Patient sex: M
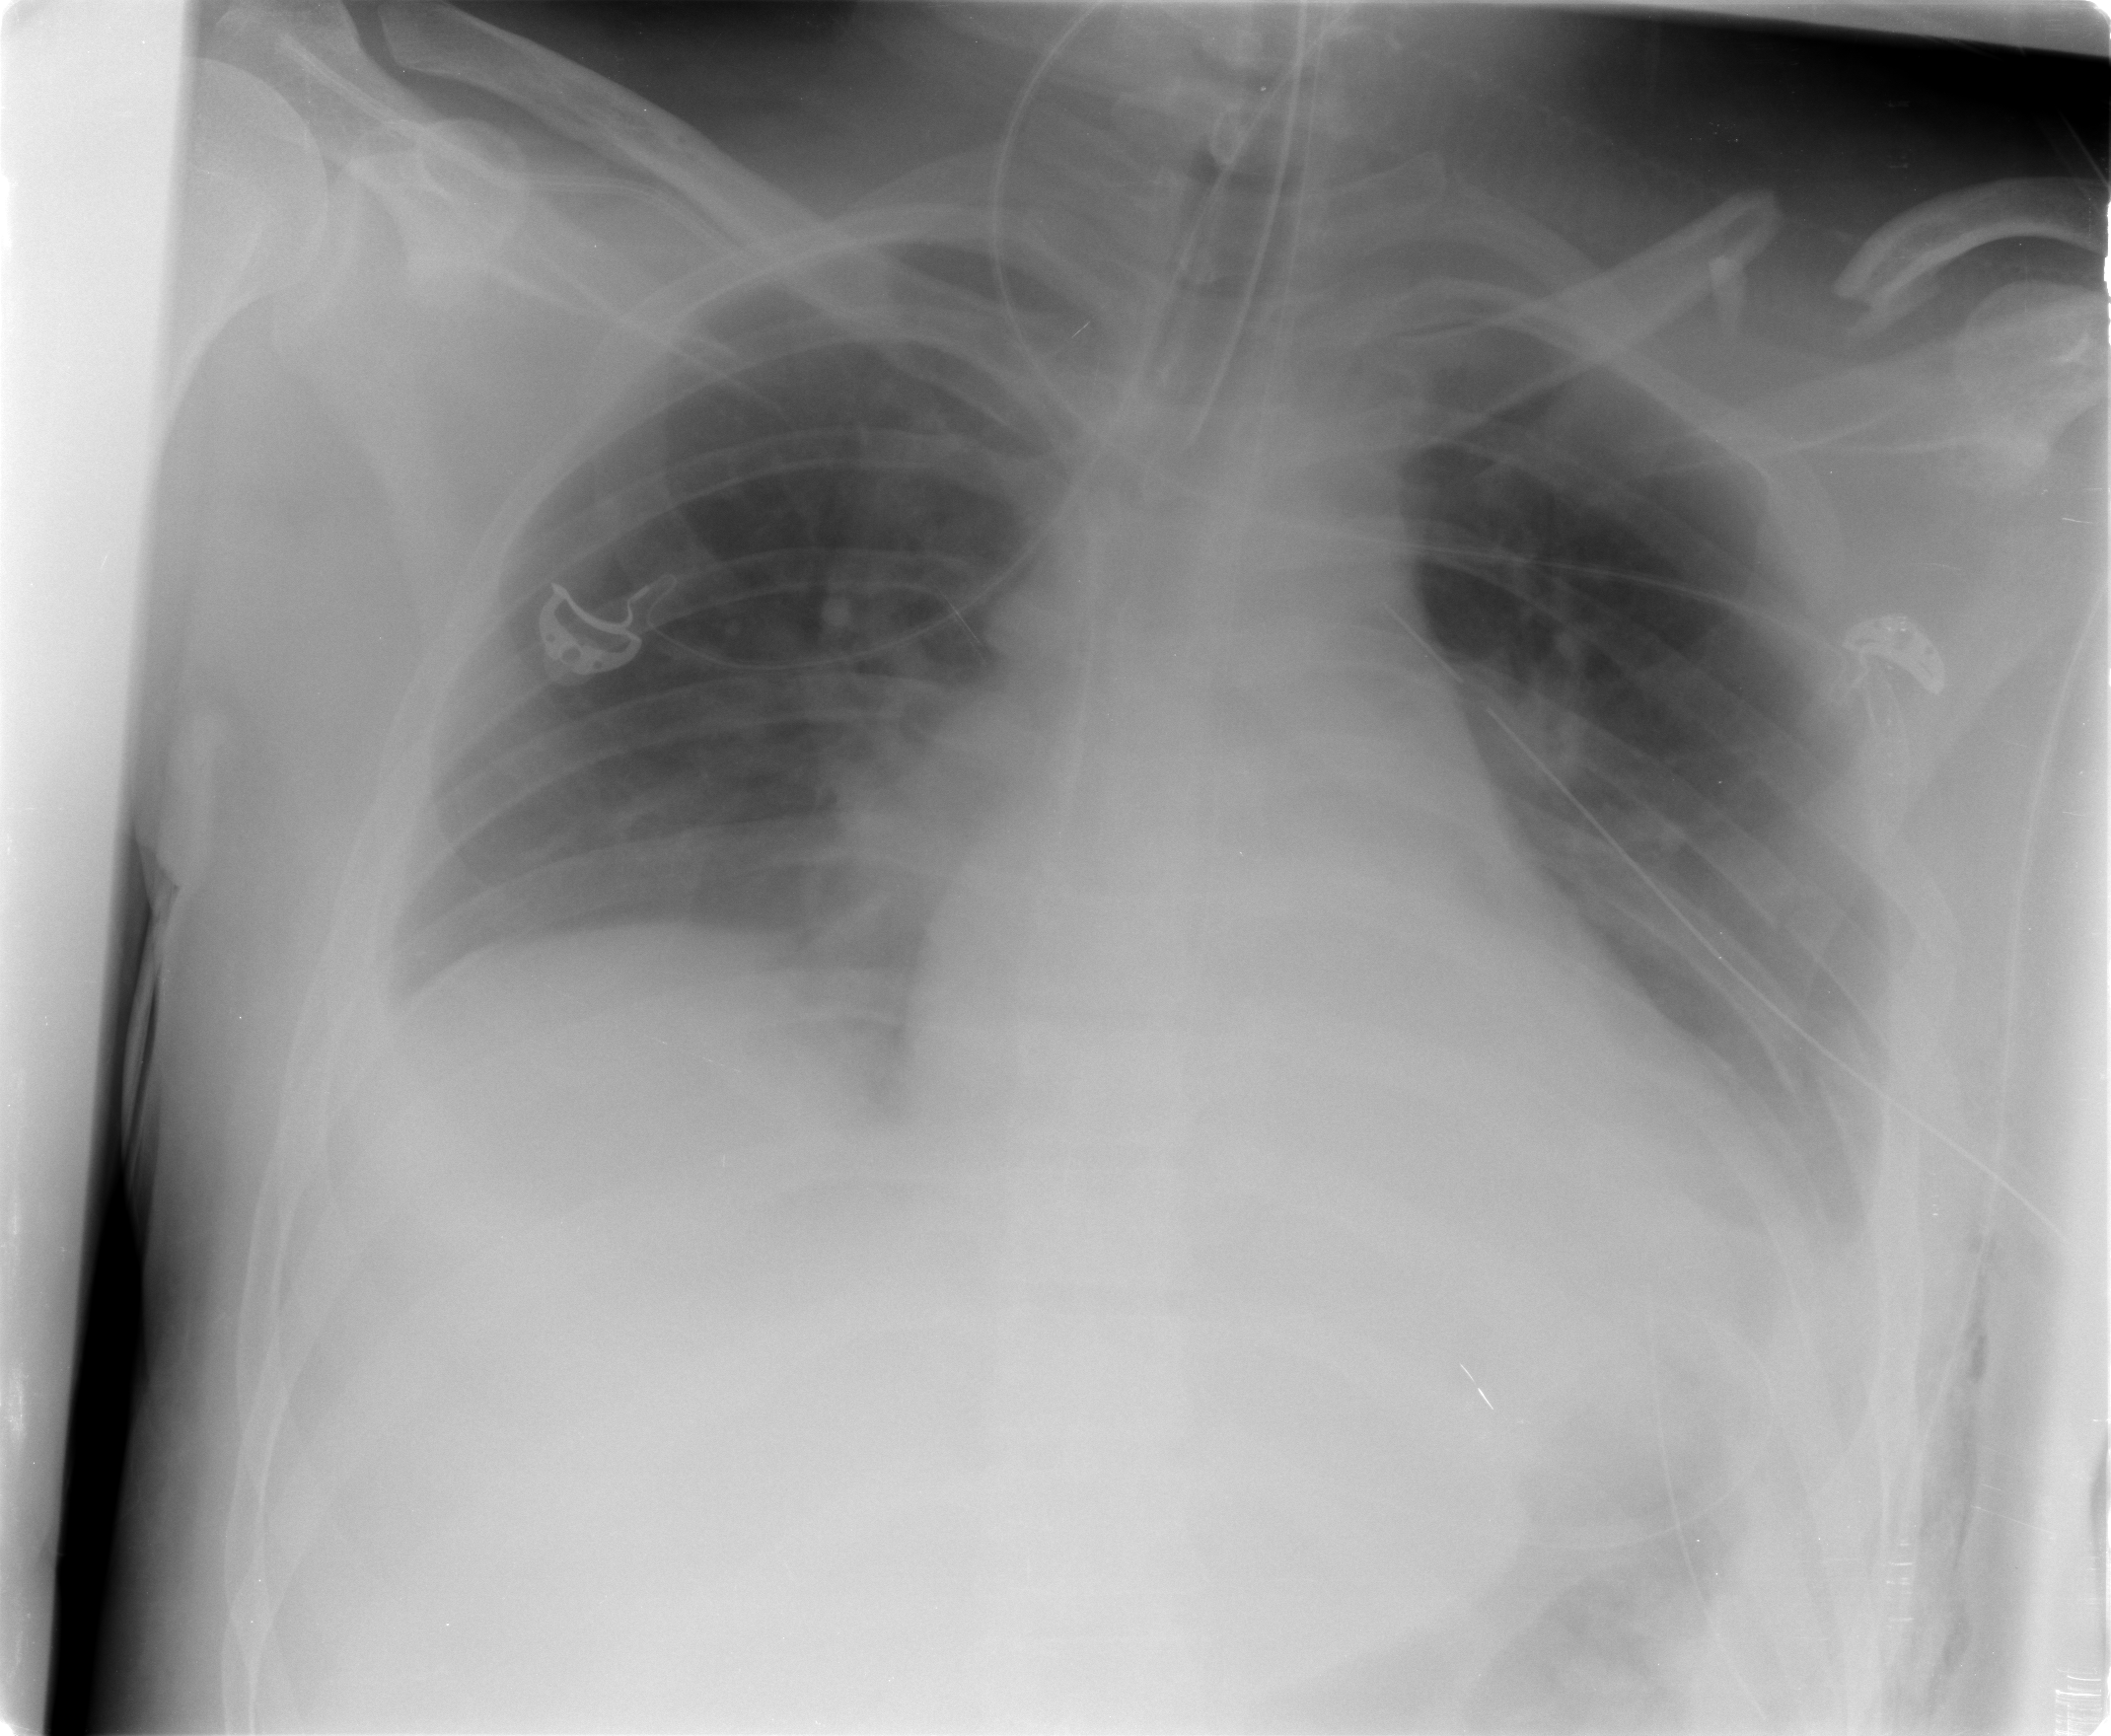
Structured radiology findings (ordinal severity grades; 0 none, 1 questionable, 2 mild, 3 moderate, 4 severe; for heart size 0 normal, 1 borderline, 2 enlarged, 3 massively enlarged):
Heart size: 0
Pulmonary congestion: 0
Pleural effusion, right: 0
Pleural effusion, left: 2
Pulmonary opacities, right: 0
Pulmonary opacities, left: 2
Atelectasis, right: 2
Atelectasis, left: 2